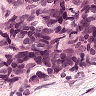
Metastatic tissue present: yes